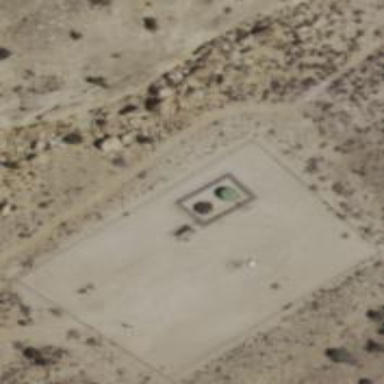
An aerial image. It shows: Storage tank with man-made structure.